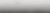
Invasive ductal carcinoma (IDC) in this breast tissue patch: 0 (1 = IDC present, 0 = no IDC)